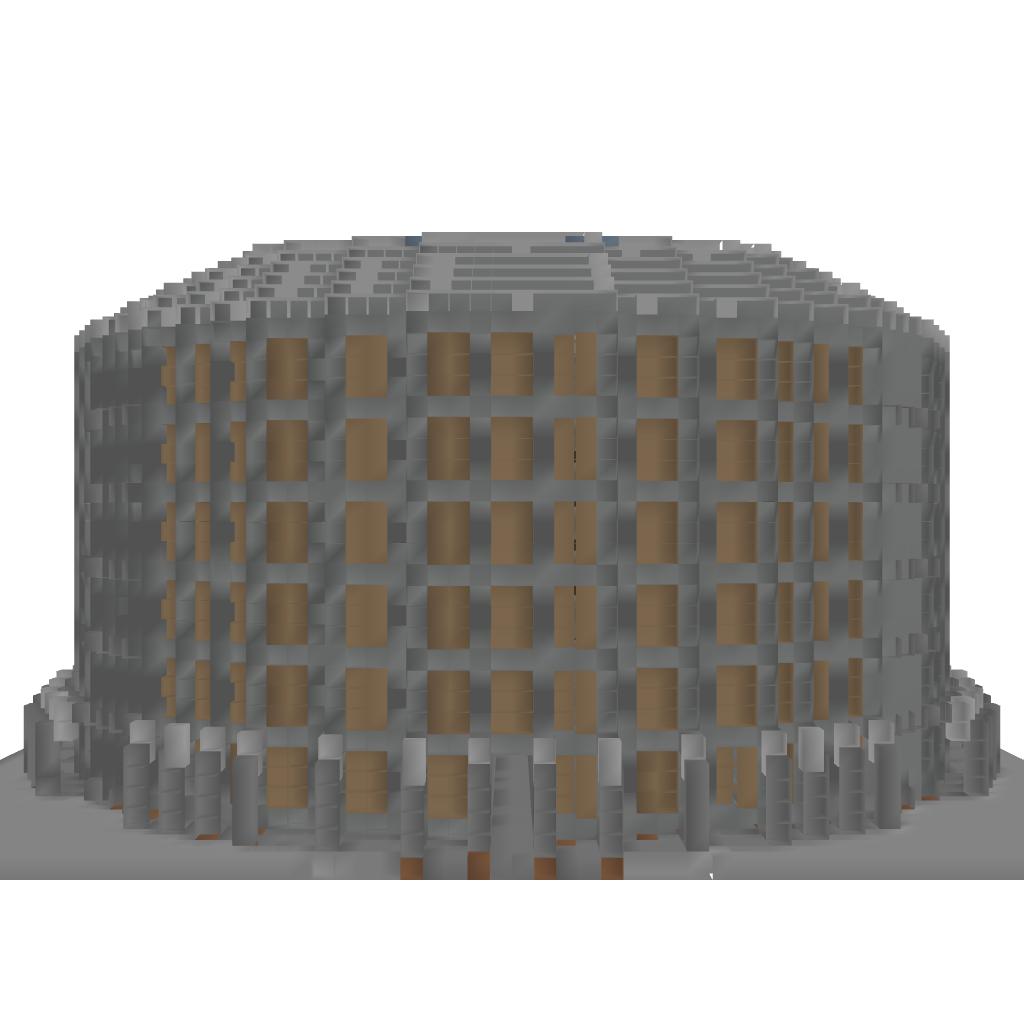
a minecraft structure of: PvP Arena